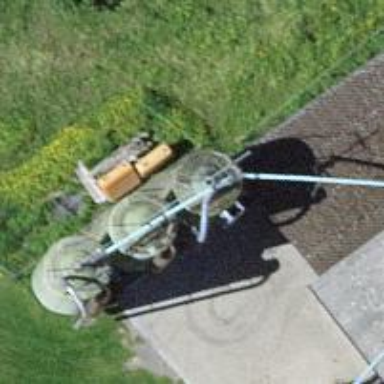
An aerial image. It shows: Silo.